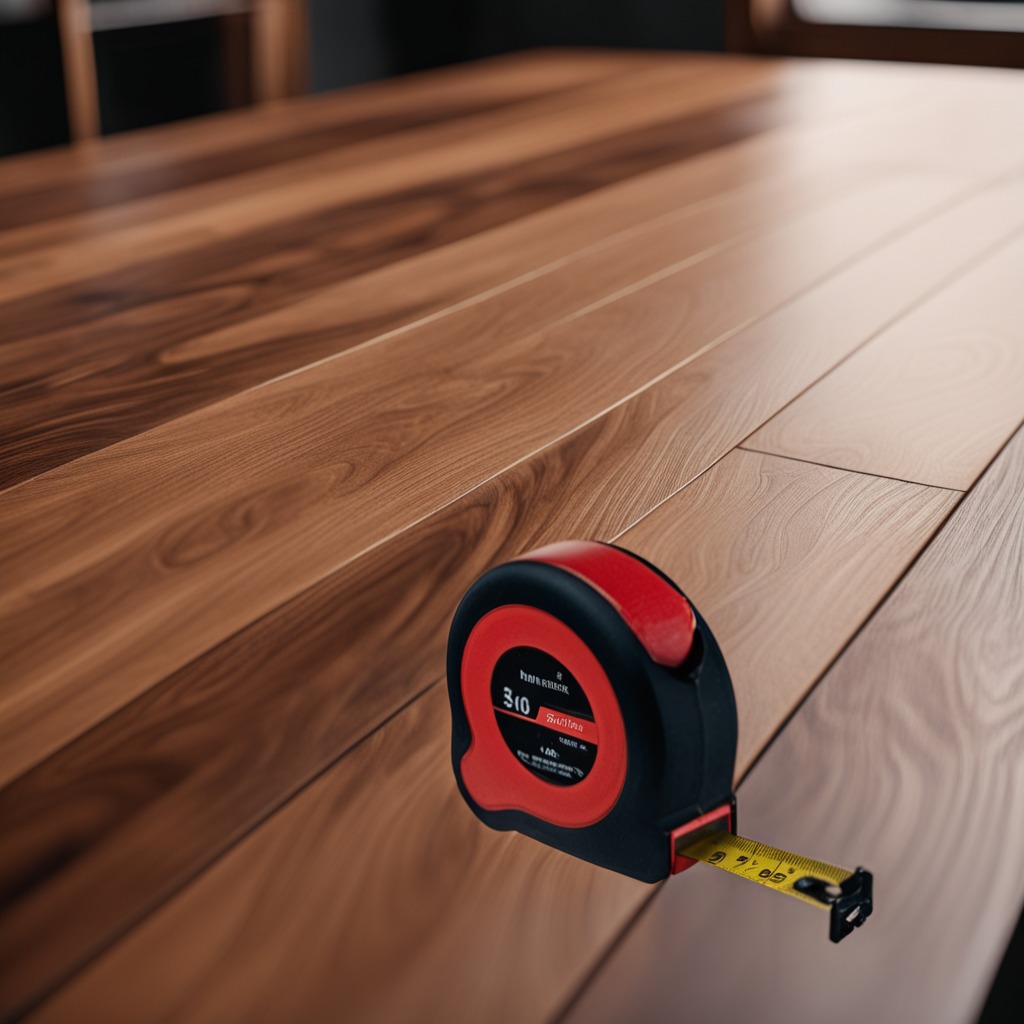
A measuring tape is lying on the wooden table.